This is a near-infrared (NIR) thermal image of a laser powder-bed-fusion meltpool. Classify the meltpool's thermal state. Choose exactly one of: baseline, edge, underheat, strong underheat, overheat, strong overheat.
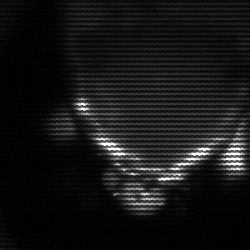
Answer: edge